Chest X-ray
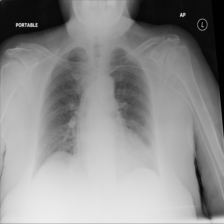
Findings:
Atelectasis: negative
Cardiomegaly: negative
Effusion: negative
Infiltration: negative
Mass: negative
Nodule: negative
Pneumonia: negative
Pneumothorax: negative
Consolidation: negative
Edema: negative
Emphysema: negative
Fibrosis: negative
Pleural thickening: negative
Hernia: negative